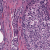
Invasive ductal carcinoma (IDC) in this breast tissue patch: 1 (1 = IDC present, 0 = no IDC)